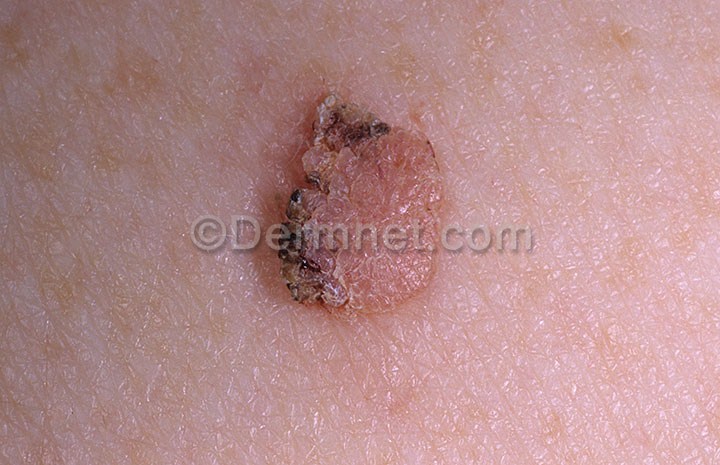
Disease: Seborrheic Keratoses and other Benign Tumors